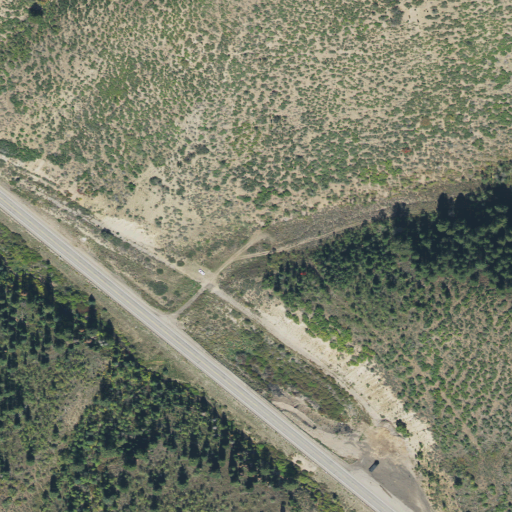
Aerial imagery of valley in Utah named East Fork Three Forks containing deciduous forest, evergreen forest, shrub, open development, medium intensity development, low intensity development, and woody wetlands